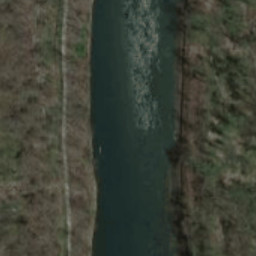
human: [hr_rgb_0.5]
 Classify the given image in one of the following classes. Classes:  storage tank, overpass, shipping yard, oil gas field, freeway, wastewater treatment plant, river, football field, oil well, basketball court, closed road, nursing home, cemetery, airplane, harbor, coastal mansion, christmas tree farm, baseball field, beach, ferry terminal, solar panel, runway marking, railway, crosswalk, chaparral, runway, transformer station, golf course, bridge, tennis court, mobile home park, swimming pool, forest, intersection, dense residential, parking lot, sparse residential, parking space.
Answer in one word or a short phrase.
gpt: river